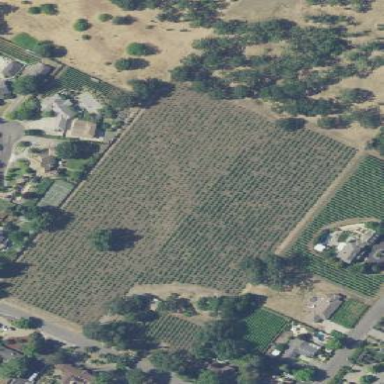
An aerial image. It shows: Orchard.